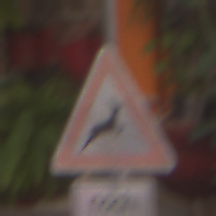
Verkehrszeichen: WildwechselLinks
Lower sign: LaengeEinerStrecke4
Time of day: MorningAfternoon
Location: Outdoor (Urban)
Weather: Clear
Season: NotSpecified
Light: Natural